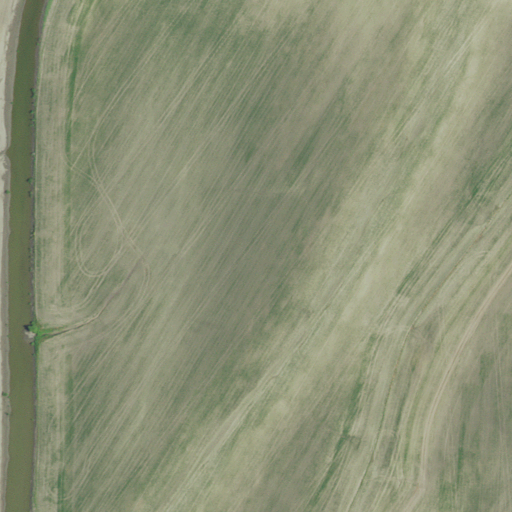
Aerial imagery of island in Missouri named Goat Island containing cultivated crops and herbaceous wetlands